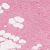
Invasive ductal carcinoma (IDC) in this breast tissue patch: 0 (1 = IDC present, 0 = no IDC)